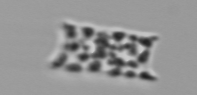
Label: Eucampia